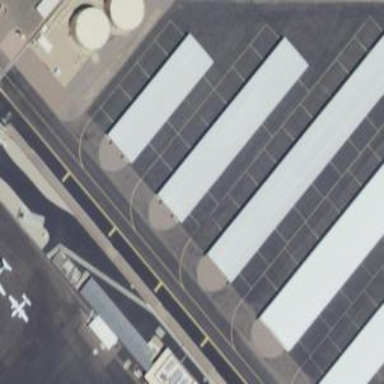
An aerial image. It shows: Hangar building located at airport.